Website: macys
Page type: delivery-shipping
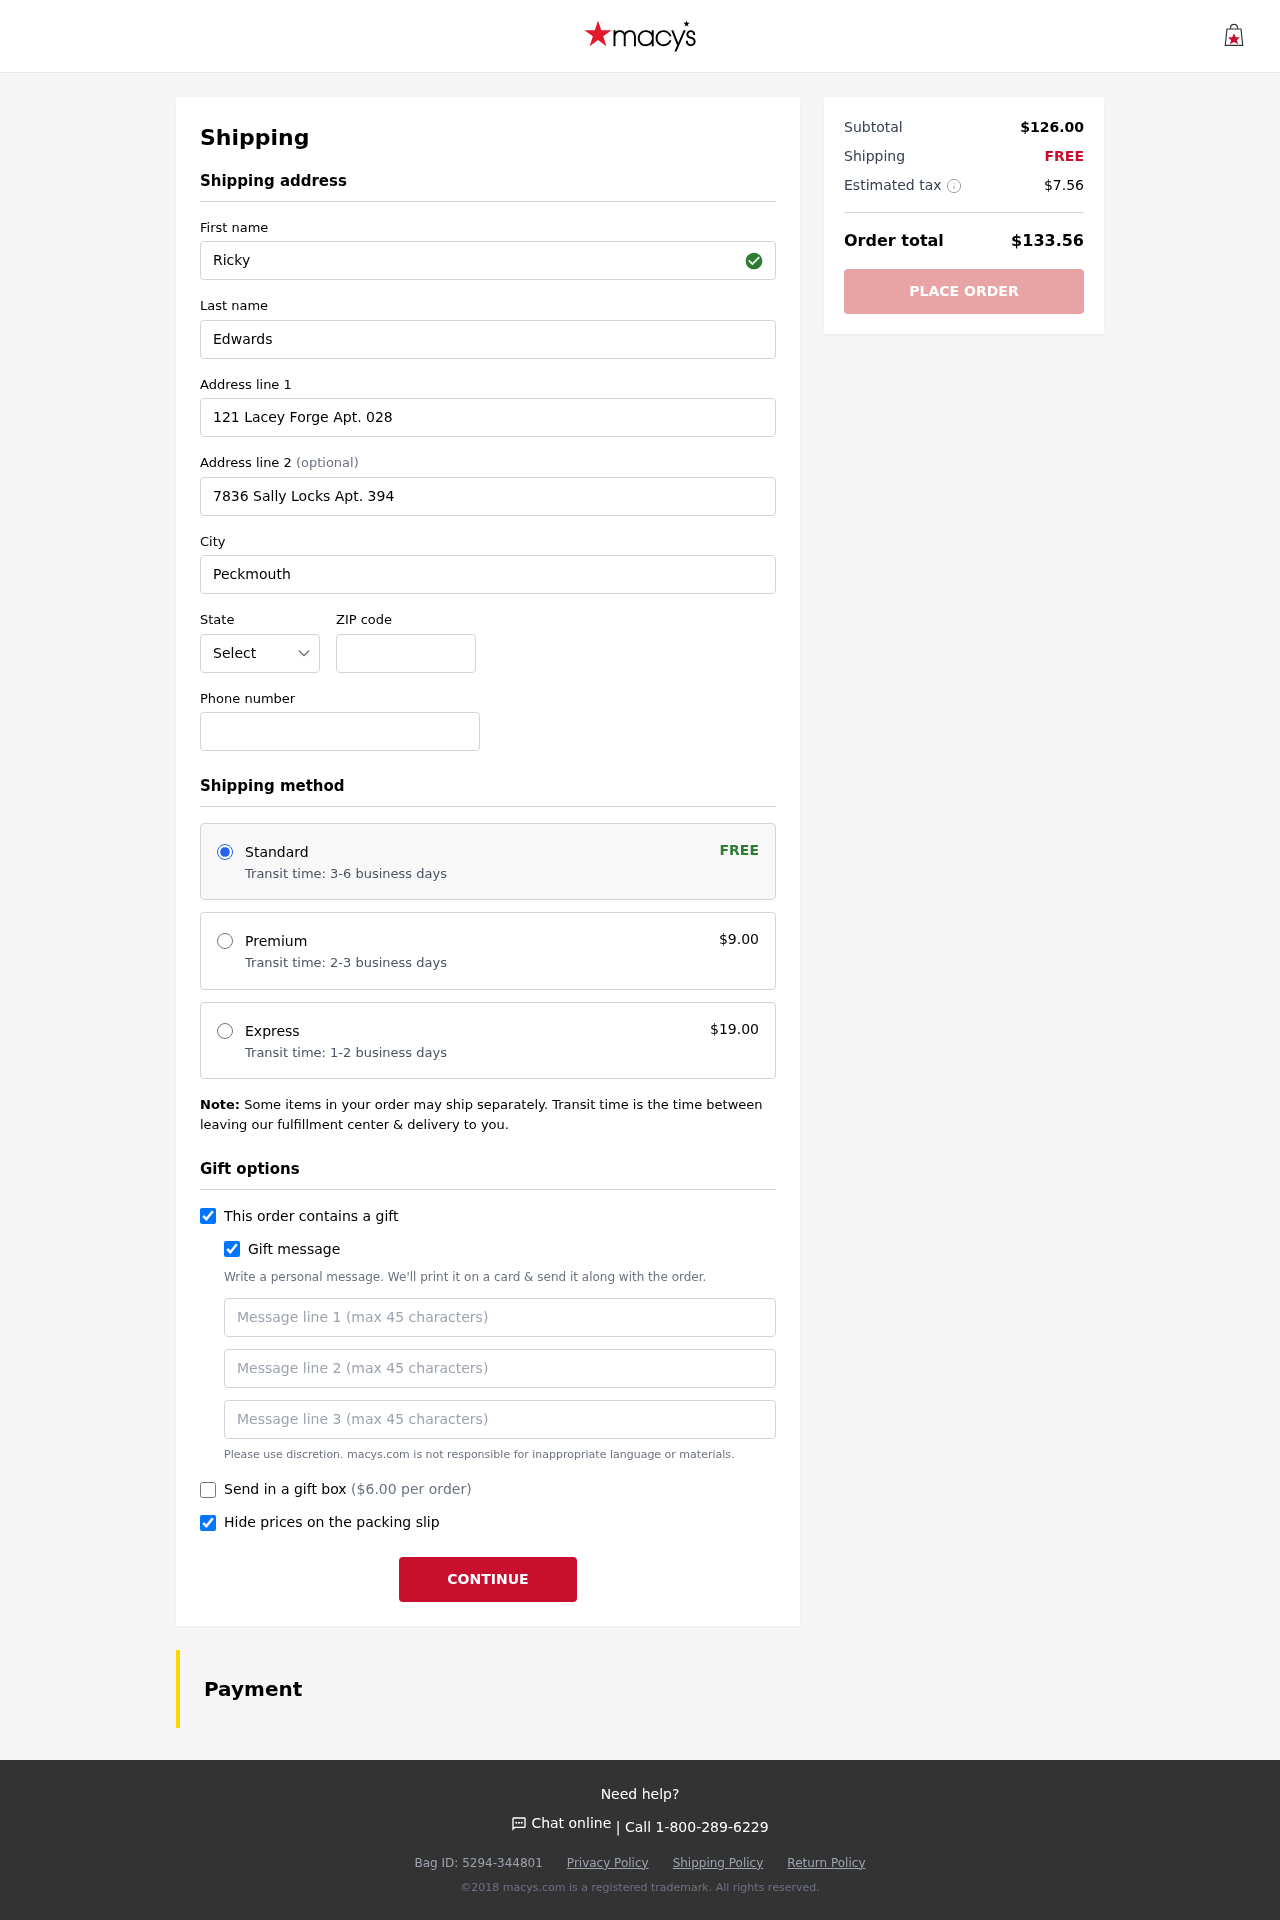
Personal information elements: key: PII_STATE_ABBR
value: MH
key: PII_FIRSTNAME
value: Ricky
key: PII_LASTNAME
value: Edwards
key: PII_STREET
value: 121 Lacey Forge Apt. 028
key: PII_STREET2
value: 7836 Sally Locks Apt. 394
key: PII_CITY
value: Peckmouth
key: PII_POSTCODE
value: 72486
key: PII_PHONE
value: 9976739835
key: PII_GIFT_MESSAGE
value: Hey Brian, I saw these running shoes and immediately thought of you—perfect for your next marathon! Hope they give you that extra boost on the track. Enjoy! Ricky
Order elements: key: ORDER_SHIPPING_STANDARD
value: Transit time: 3-6 business days
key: ORDER_SHIPPING_COST
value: FREE
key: ORDER_SHIPPING_PREMIUM
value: Transit time: 2-3 business days
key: ORDER_SHIPPING_PREMIUM_PRICE
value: $9.00
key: ORDER_SHIPPING_EXPRESS
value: Transit time: 1-2 business days
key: ORDER_SHIPPING_EXPRESS_PRICE
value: $19.00
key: ORDER_GIFT_BOX_PRICE
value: ($6.00 per order)
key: ORDER_SUBTOTAL
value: $126.00
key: ORDER_SHIPPING_COST2
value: FREE
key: ORDER_TAX
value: $7.56
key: ORDER_TOTAL
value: $133.56